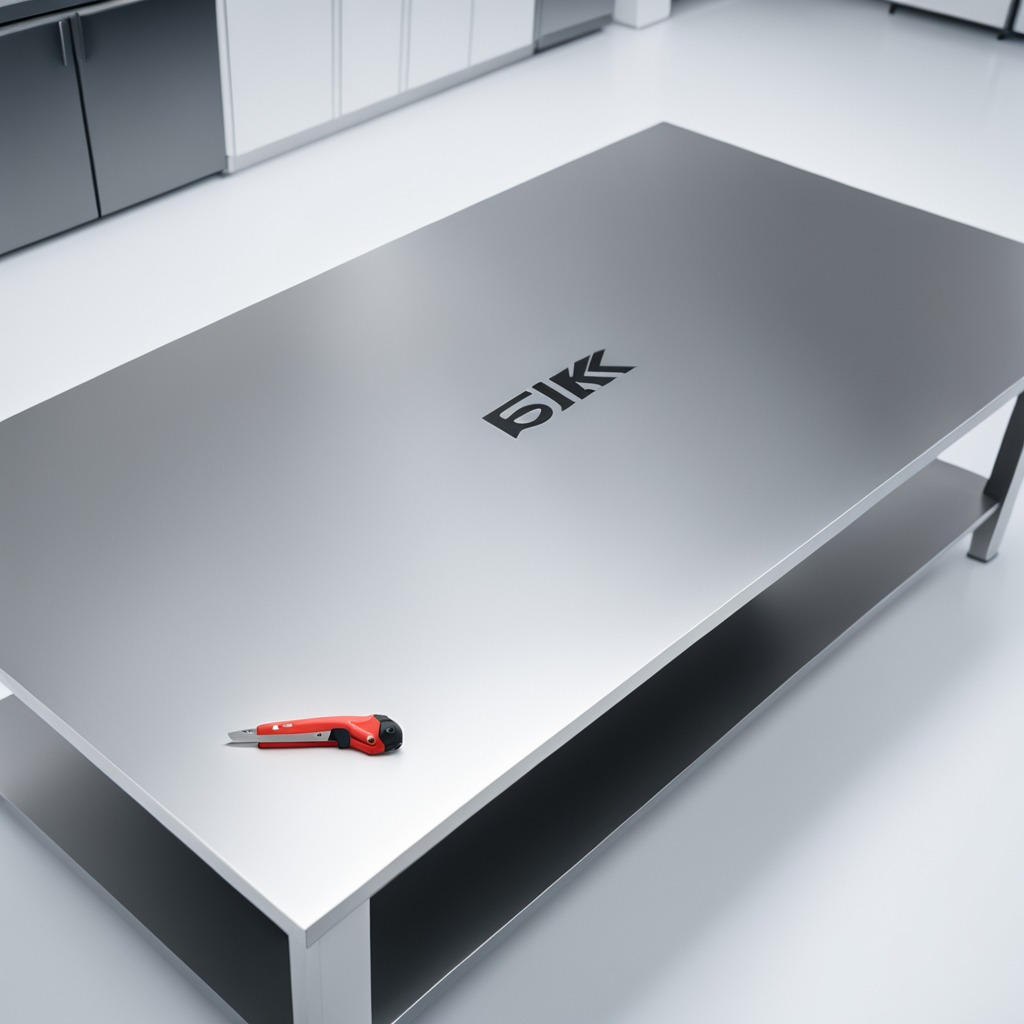
A utility knife lies on a stainless steel table in a high-end prototyping lab.